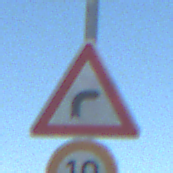
Verkehrszeichen: KurveRechts
Zusatzzeichen unten: Geschwindigkeit10
Umgebung: Outdoor, Nature
Tageszeit: MorningAfternoon
Wetter: Clear
Licht: Natural
Jahreszeit: Autumn
Kontrast: HighContrast